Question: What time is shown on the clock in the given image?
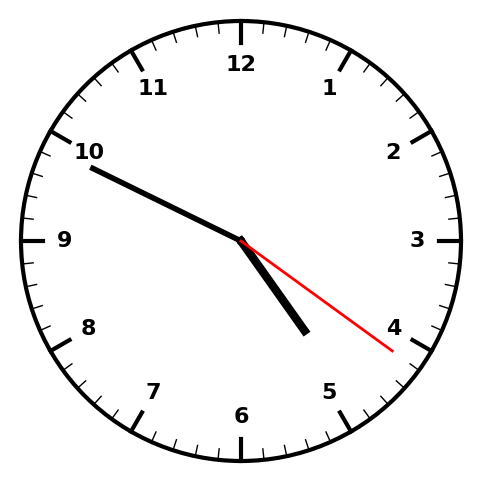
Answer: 04:49:21